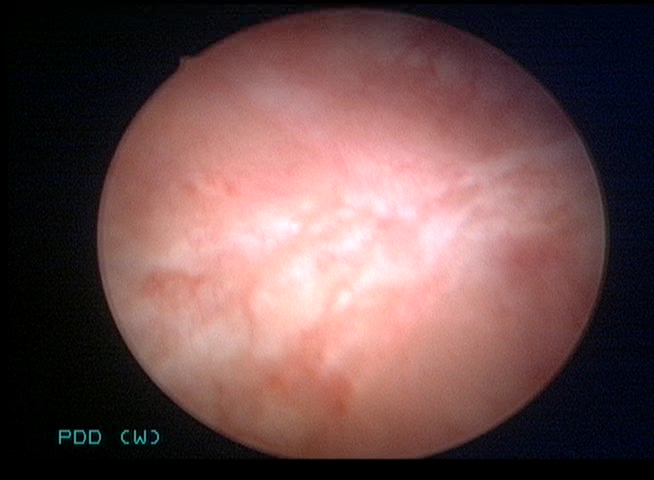
Modality: WLC
Class: Normal mucosa
Bladder cancer association: No